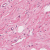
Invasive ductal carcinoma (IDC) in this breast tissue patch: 0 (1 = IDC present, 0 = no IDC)